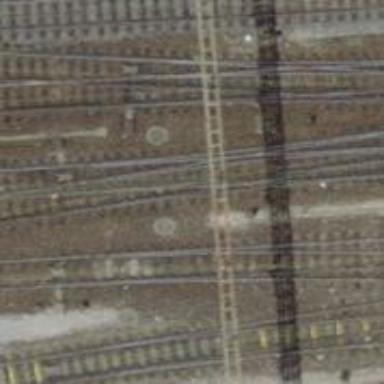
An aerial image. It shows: Railway crossing.